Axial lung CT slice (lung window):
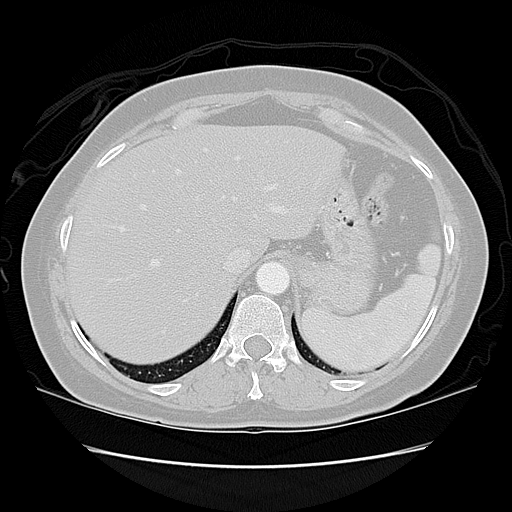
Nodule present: no